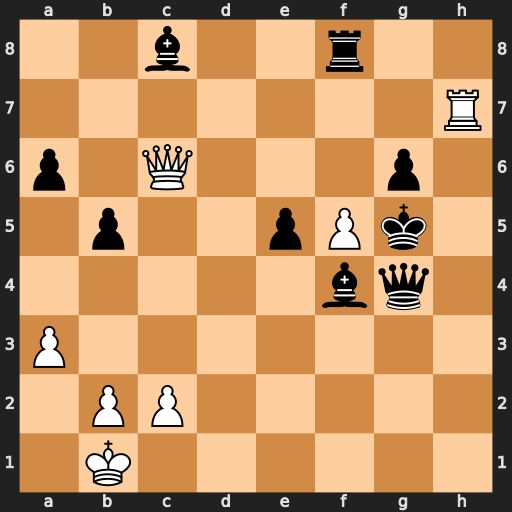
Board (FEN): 2b2r2/7R/p1Q3p1/1p2pPk1/5bq1/P7/1PP5/1K6
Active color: w
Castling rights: -
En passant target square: -
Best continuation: Qxg6#